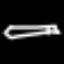
Label: pencil